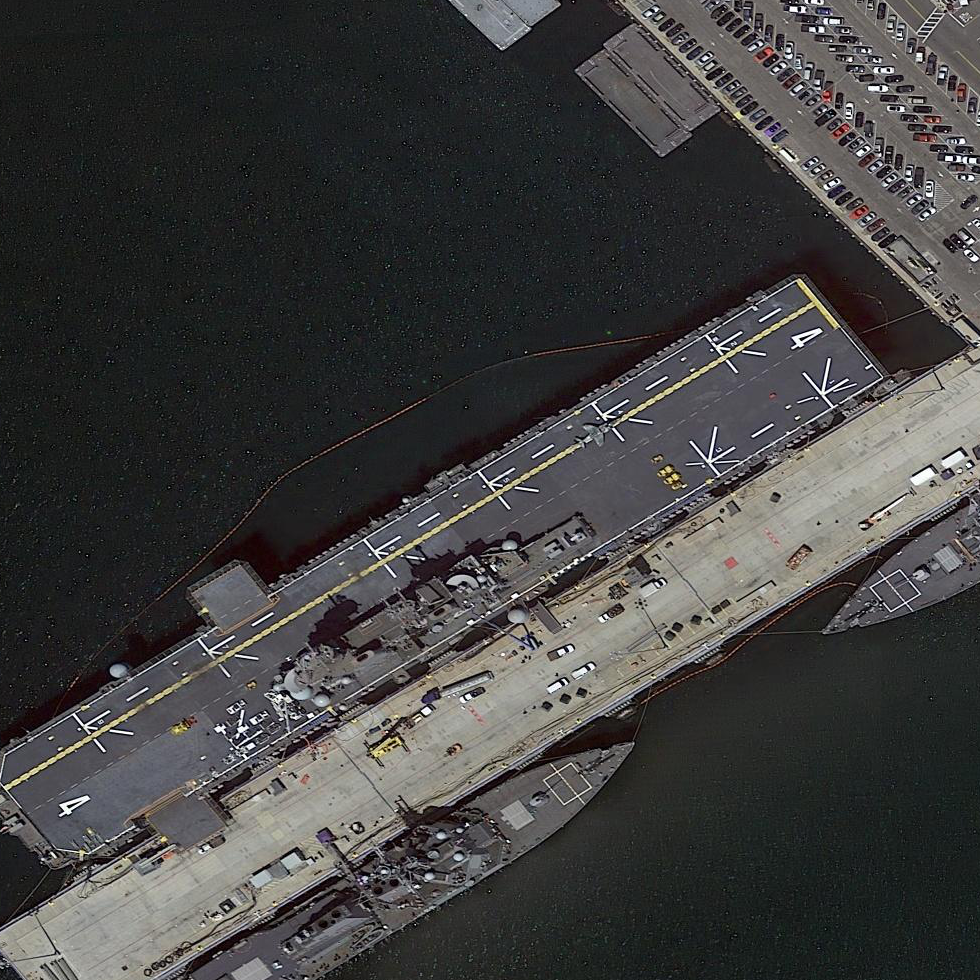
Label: assault